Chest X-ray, AP view. Patient: 58 years old, sex M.
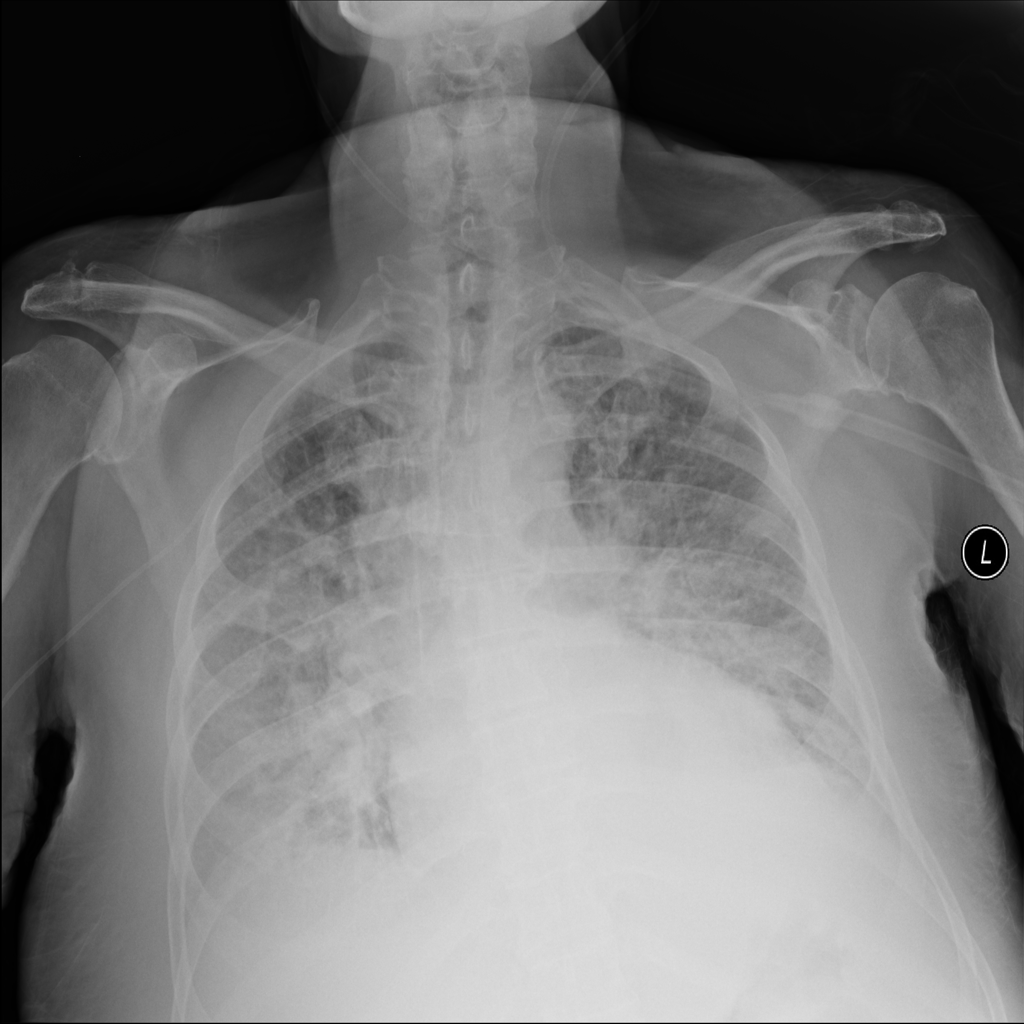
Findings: Edema